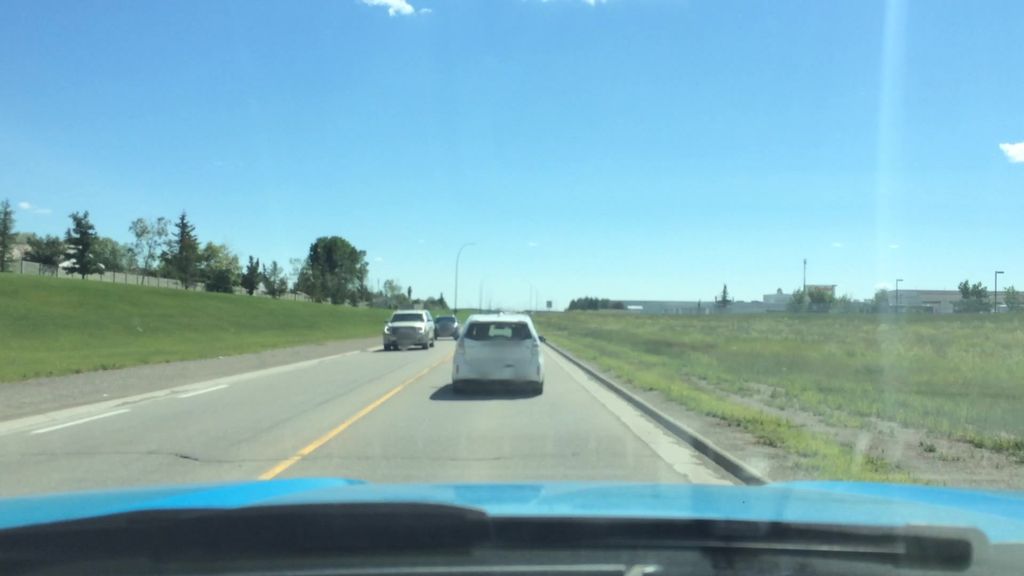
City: calgary